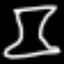
Label: hourglass